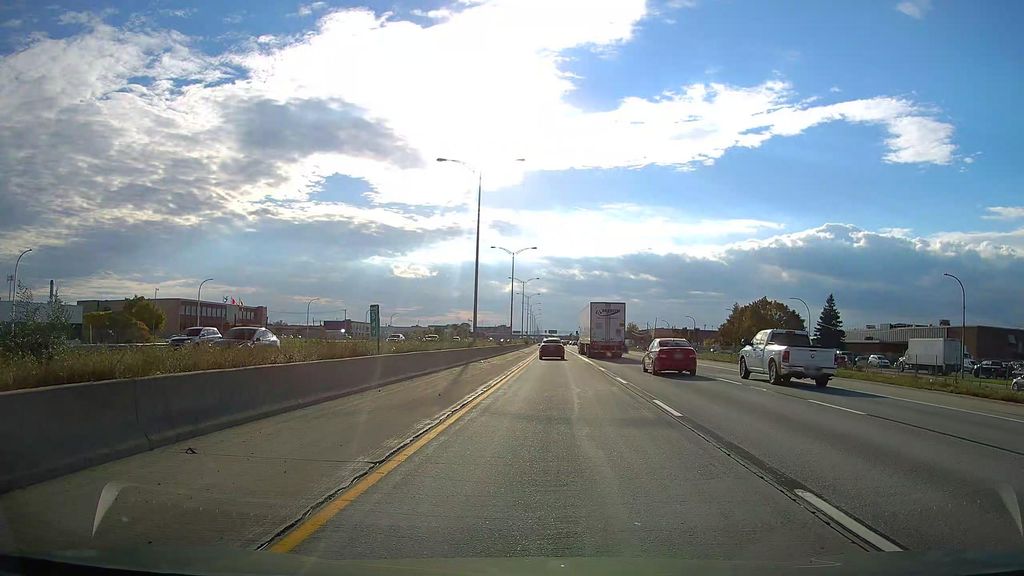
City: montreal